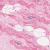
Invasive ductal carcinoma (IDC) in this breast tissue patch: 0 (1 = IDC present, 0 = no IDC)